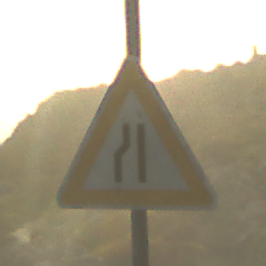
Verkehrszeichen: EinseitigVerengteFahrbahnLinks
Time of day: SunriseSunset
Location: Outdoor (Nature)
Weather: PartlyCloudy
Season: NotSpecified
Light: Natural